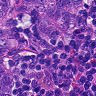
Metastatic tissue present: yes